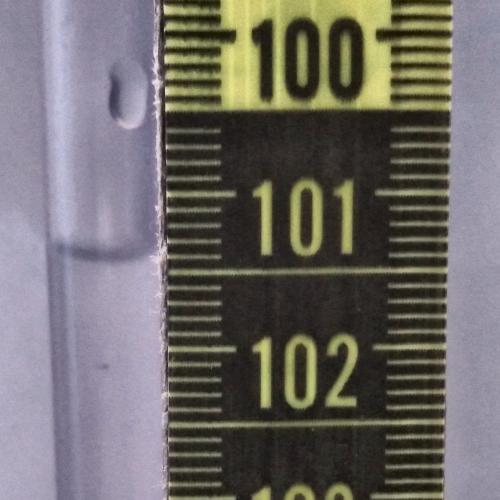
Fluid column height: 101.4 cm